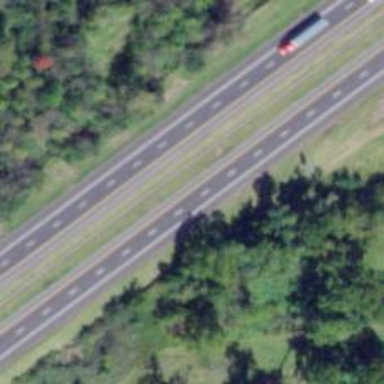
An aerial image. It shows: Motorway.